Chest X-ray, AP view. Patient: 38 years old, sex F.
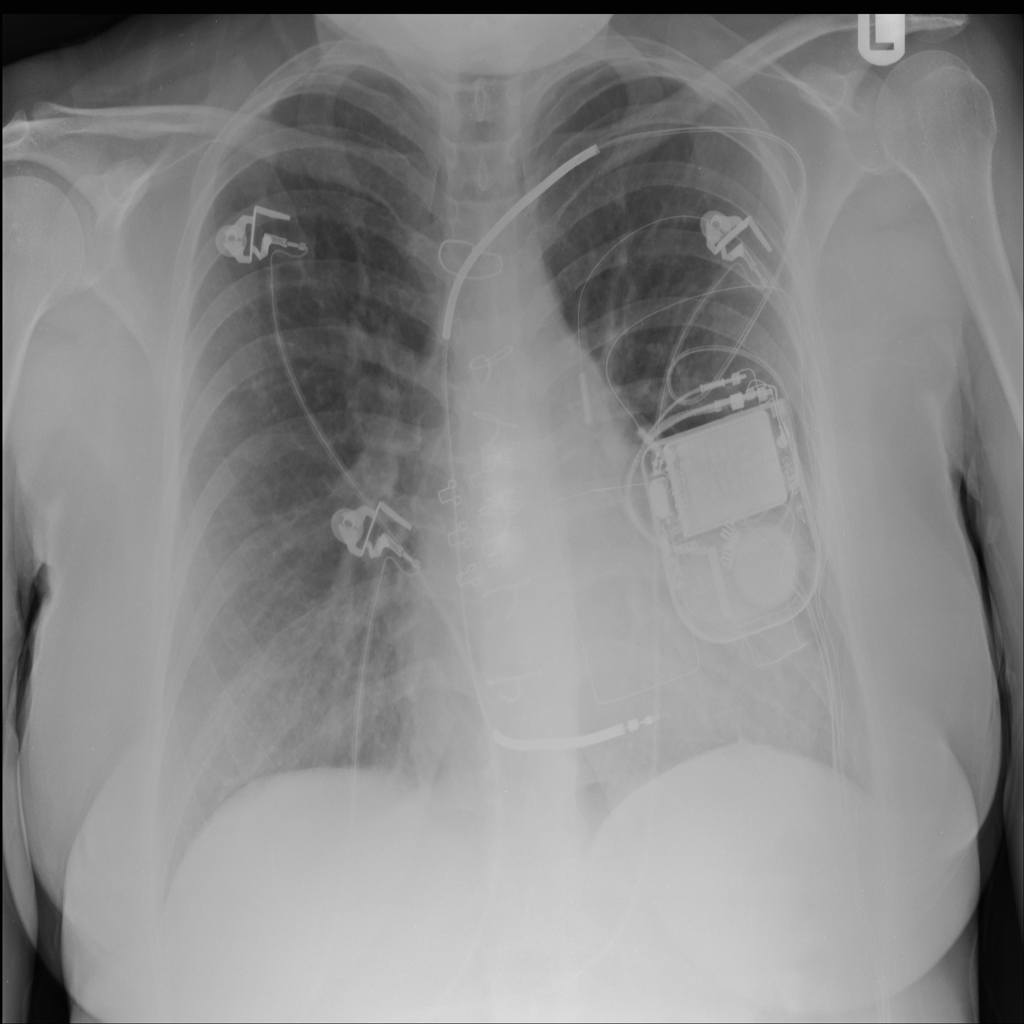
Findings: No Finding